Question: Well, here is what I wanna do:
I have a text field and a textarea that both act as a console window. I am developing a very basic simulation of an interpreter with its own programming language with javascript (jQuery), so when I start executing a program that the user has previously typed, I go through all the instructions and when an special instruction is reached ("leer") The user has to type something into this console and pause the execution of the program, I know that the user is done typing when the 'return' key is pressed. When that happens the program continues its normal execution flow.
Now, this behavior is quite similar to the one of a confirmation box, because it waits for an input and when the user presses any button (yes/no) the execution continues.
I hope I have explained clear enough so that all of you guys know what my problem is. I know it would be great to place some code here, but I don't really know what part of it would help, so in case you need some chunk of code just let me know.
Here is how the page looks like.

and here is the code used to execute every single program:
'''
this.ejecutarPrograma = function(pidprograma) {
var programa = this.listaProgramas[pidprograma];
if(programa == undefined) throw "ERROR!, PID no encontrado"
var posIni, posEnd;
posIni = programa.obtenerRbp();
posEnd = programa.obtenerRlc();
this.cp = posIni;
var temp = this.memoria[this.cp].split(/\s+/);
while (this.cp < posEnd || temp[0] != "retorne") {
try {
if (temp[0] == "vaya") {
this.cp = ACCIONES<URL>;
}
else if (temp[0] == "vayasi") {
this.cp = ACCIONES<URL>;
}
else if (temp[0] == "nueva" || temp[0] == "etiqueta" || temp[0] == "retorne") {
// nada de nada por aca porque estos ya estan implementados
this.cp++;
}
else {
this.memoria<URL>;
this.cp++;
}
var temp = this.memoria[this.cp].split(/\s+/);
}
catch (e) {
throw "Linea " + (this.cp).toString() + ": " + e;
}
}
};
'''
ACCIONES is an associative array that keeps the names of the instruction and as a value has the function, the instruction "leer" is empty it just gets a value from the input and copies that value in a variable of the program
Thanks for everyone's help.
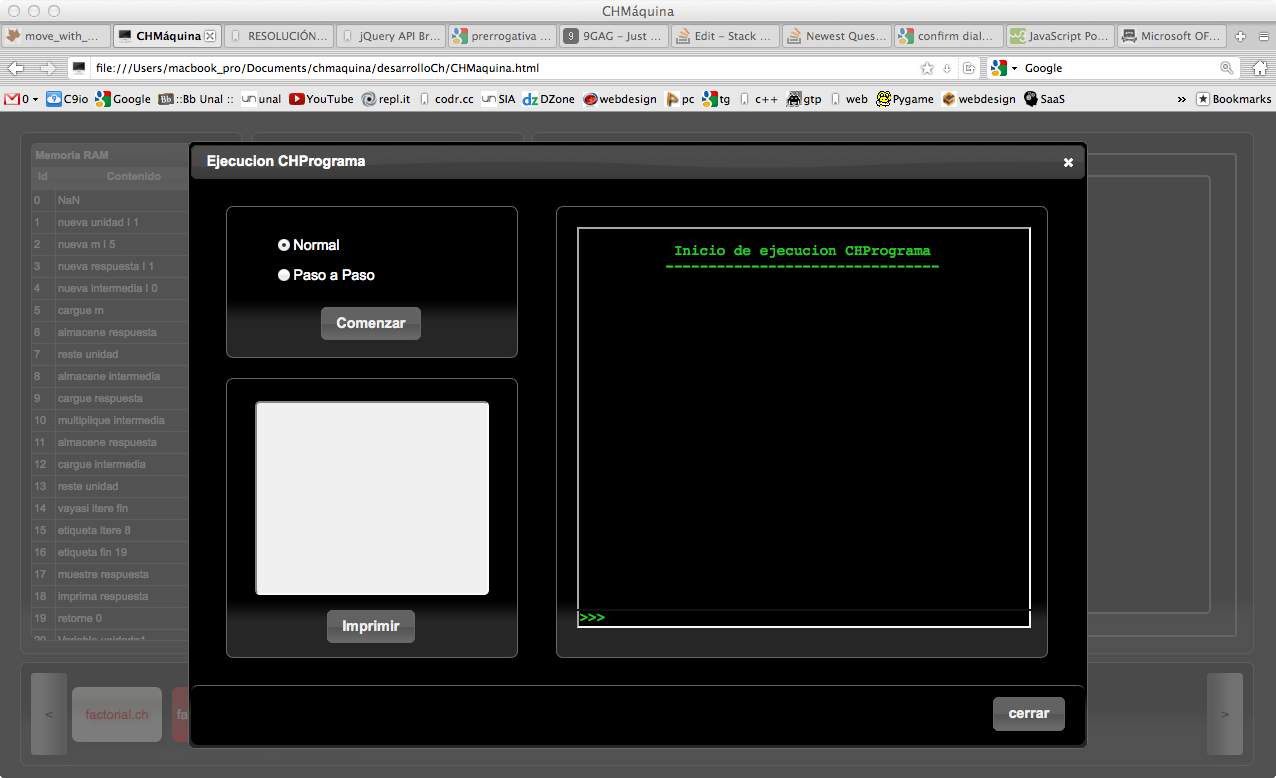
Answer: I'm not sure I completely understand the question, but it sounds like you're looking for the 'prompt' function.
For example:
'''
prompt('Please enter your input.');
'''
After the user clicks OK, the input is returned as a string. If they click cancel, null is returned.
Edit:
After seeing your comments on imsky's answer, I think I have a better understanding of what you want to do. Correct me if I'm wrong.
You have a loop that you want to run continuously until the user does something, at which point you want your loop to wait for the user to finish, then continue execution of the loop?
If this is the case, try putting your loop in a function and use 'setTimeout(yourfunction,0)'; Every iteration of the function, check if the user has done something (which means setting a variable when the user does something and checking it from within 'yourfunction()'. If the user hasn't done something, continue looping (by using the setTimeout trick), otherwise do whatever you need to, after which you can again call 'yourfuntion()'. The only catch here is that you can't interrupt 'yourfunction' in the middle of exectution, just inbetween each "loop".
Here's an example: <URL>
Does this make sense, or am I completely off?